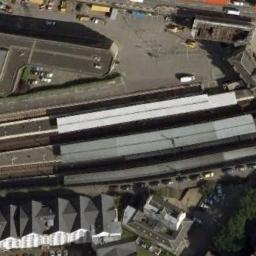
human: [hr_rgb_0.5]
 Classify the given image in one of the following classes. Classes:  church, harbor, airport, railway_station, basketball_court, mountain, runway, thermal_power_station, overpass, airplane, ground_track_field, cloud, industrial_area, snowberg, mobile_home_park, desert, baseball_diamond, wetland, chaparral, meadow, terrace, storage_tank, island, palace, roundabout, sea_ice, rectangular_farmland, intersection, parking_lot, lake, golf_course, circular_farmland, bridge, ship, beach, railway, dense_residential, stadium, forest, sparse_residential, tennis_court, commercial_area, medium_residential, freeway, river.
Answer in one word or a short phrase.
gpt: railway_station